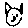
Label: cat